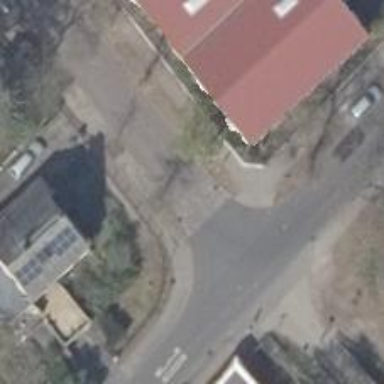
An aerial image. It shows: Sidewalk along the footway.